【题型】填空题　【知识点】平面几何　【难度】easy
（2 分）（2023$\cdot$碑林区校级开学）如图，圆的周长是 32 厘米，圆的面积与长方形的面积正好相等，则 \\
图中阴影部分的周长是 \underline{ 40 厘米 }．

\vspace{2em}

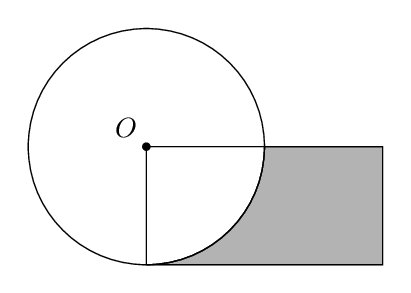
【解答】

\noindent \textbf{【答案】} $\boldsymbol{40}$厘米

\noindent \textbf{【详解】} 解：
$\because 2\times \pi\times r=32$，
$\therefore r=\dfrac{16}{\pi}$，
$\therefore S=\dfrac{16^2}{\pi^2}\cdot \pi=\dfrac{16^2}{\pi}$，
$\therefore$长方形的长为$\dfrac{16^2}{\pi}\div \dfrac{16}{\pi}=16$（厘米），
$\therefore$阴影部分周长为$2\times 16+\dfrac{90\cdot \pi\times \dfrac{16}{\pi}}{180}=40$厘米，
故答案为：$\boldsymbol{40}$厘米．